Question: I have tried setting the following in my app '.plist' file:
'View controller-based status bar appearance: NO'
And while this removes it from my initial view controller, once I go to another view and come back with my navigation controller, it comes right back and this time it does not disappear. Also, I don't see why it would matter but I have also set the status bar under simulated metrics to "None" but that doesn't seem to help. I know i am going to have the navigation bar but the status bar I need gone.

How can I get this done?
Update: This is NOT a duplicate solution as I have tried all other solutions and NONE seem to work for me. Most recently I tried
'''
[[UIApplication sharedApplication]setStatusBarHidden:YES withAnimation:UIStatusBarAnimationNone];
'''
Again, with no results. When the app initially launches a status bar is NOT present, after the user visits another view, the status bar is now present in the 2 and other views and does not go away. Even if you go back to the main view.
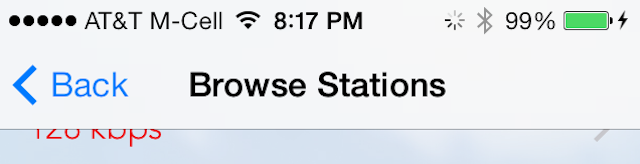
Answer: I have tried all of the suggestions that were posted here, unfortunately what happened here was a small mistake, in my 'viewDidLoad' I had:
'[[UIApplication sharedApplication] setStatusBarHidden:YES];'
But in my 'viewWillAppear' I had:
'[[UIApplication sharedApplication] setStatusBarHidden:NO];'
So this was just an issue of overriding, problem fixed now.